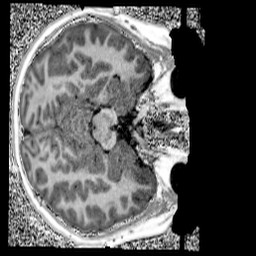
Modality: UNIT1
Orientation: axial
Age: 11
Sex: male
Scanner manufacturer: siemens
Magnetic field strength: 3 T
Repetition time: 4 s
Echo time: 0.00299 s